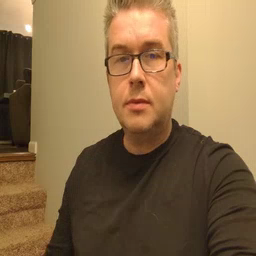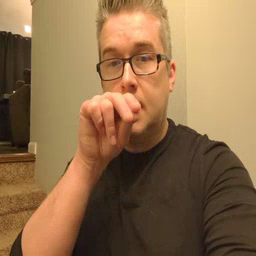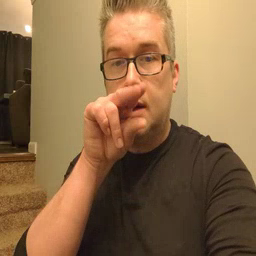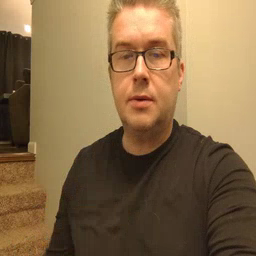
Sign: duck